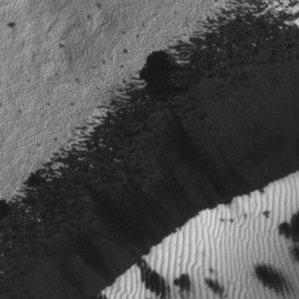
Label: frost